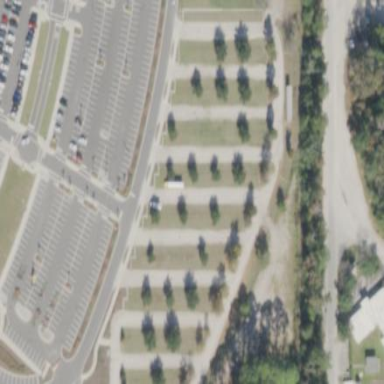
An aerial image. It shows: Unpaved surface parking area.